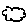
Label: cloud